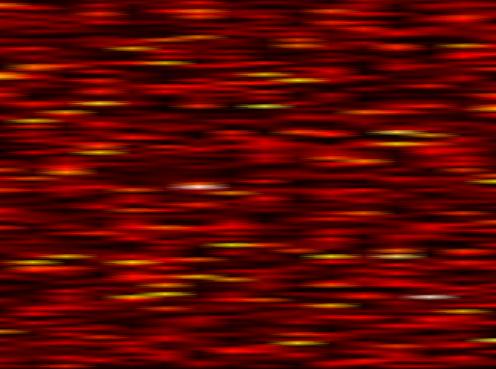
Label: OFDM